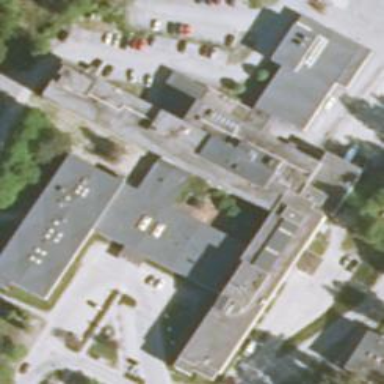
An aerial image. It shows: Hospital building.